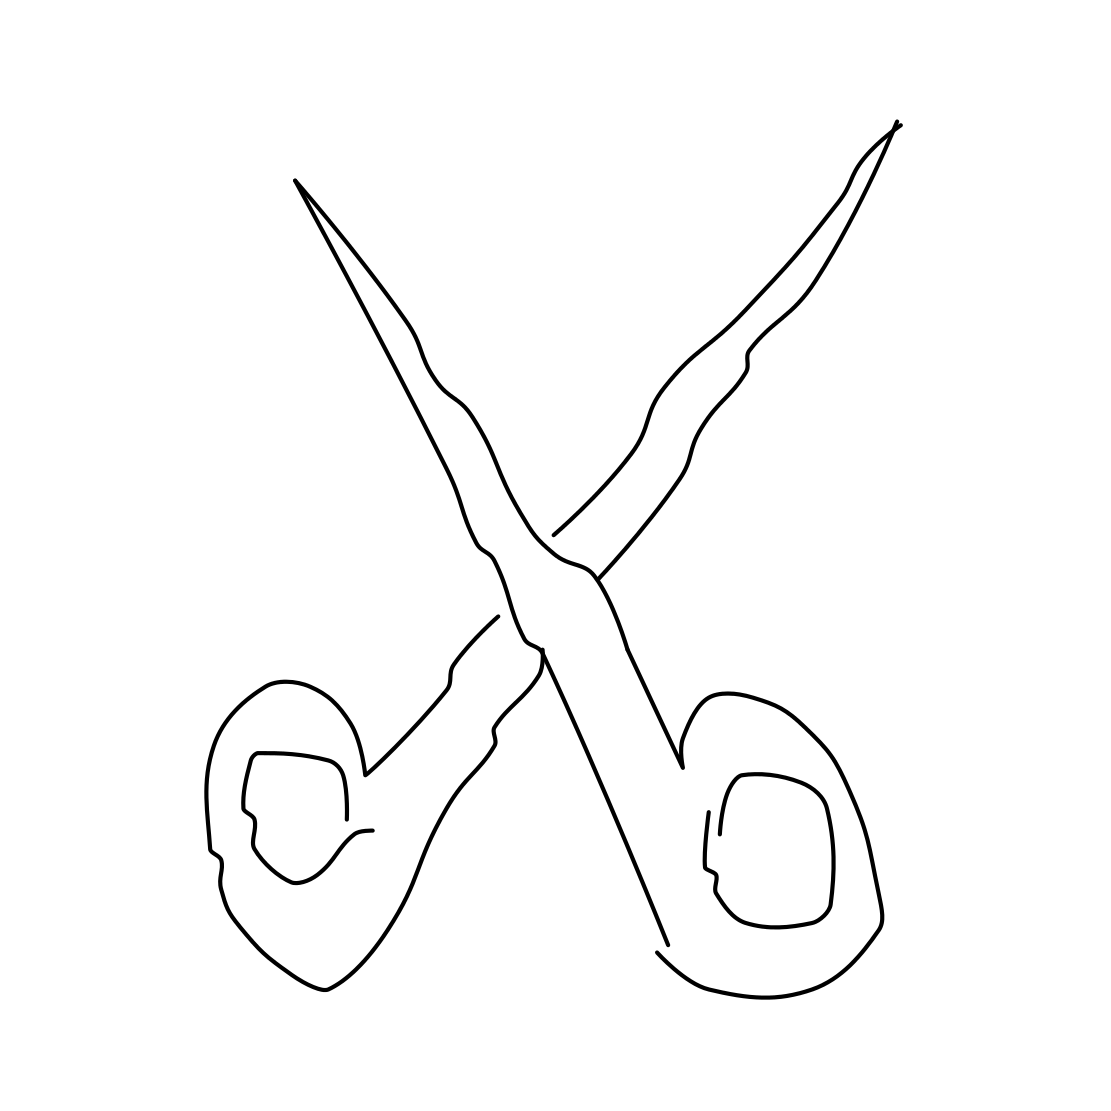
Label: scissors